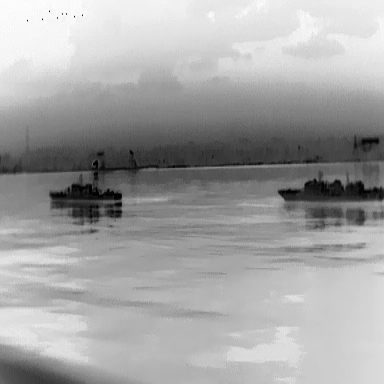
There are two warships in the infrared image.